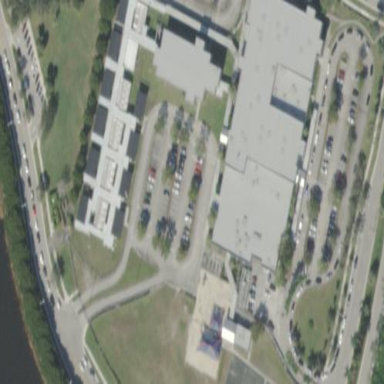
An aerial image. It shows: School.